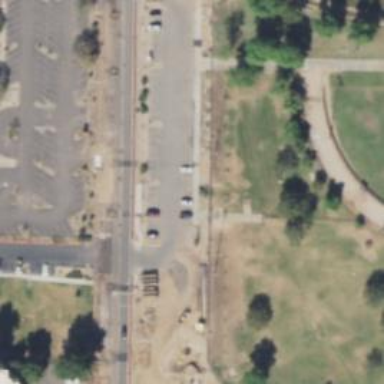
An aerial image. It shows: Fenced dog park area for leisure land.